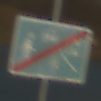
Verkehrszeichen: EndeVerkehrsberuhigterBereich
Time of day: SunriseSunset
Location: Outdoor (RoadRail)
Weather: PartlyCloudy
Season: NotSpecified
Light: Natural